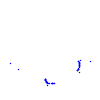
Particle: kaon